Interaction volume radius: 5 \u00c5
Interaction volume height: 15 \u00c5
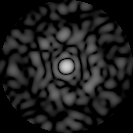
Disorder parameter: 0.8296